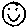
Label: smiley face